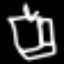
Label: square